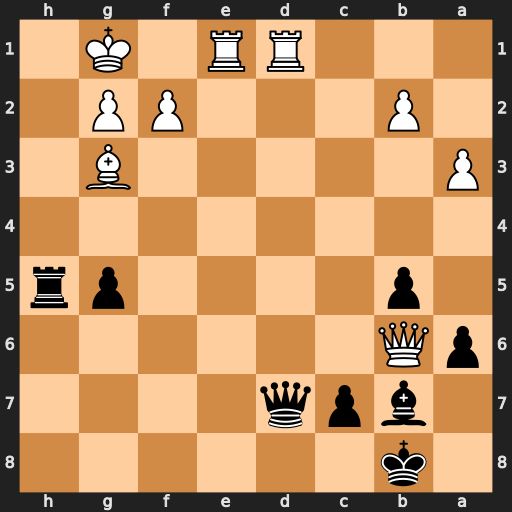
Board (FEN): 1k6/1bpq4/pQ6/1p4pr/8/P5B1/1P3PP1/3RR1K1
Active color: b
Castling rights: -
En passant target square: -
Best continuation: Rh1+ Kxh1 Qh3+ Kg1 Qxg2#